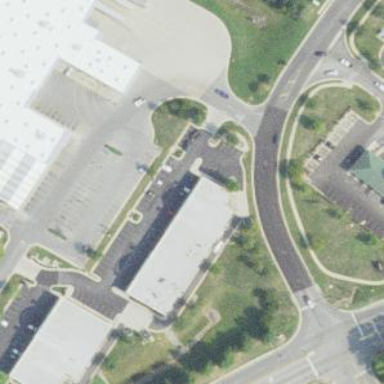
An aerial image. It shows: Retail building.